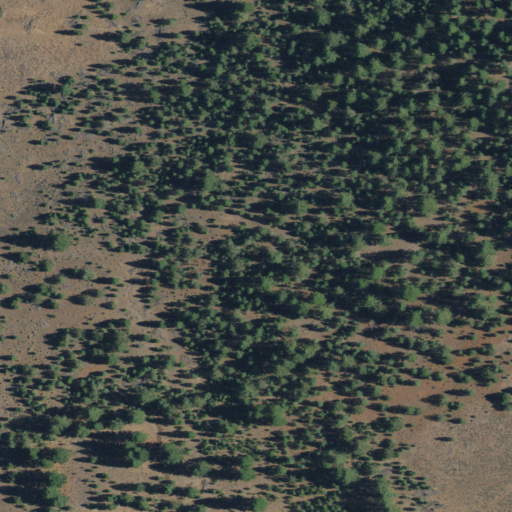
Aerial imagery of valley in California named Reid Draw containing evergreen forest and shrub